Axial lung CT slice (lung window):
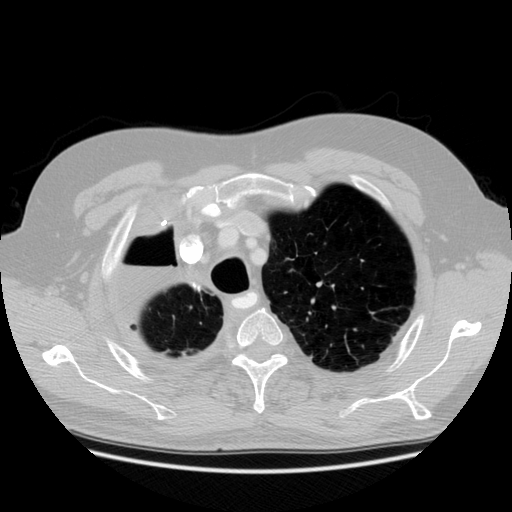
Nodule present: no